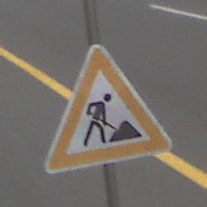
Verkehrszeichen: Arbeitsstelle
Umgebung: Outdoor, Nature
Tageszeit: Midday
Wetter: Overcast
Licht: Natural
Jahreszeit: NotSpecified
Kontrast: LowContrast